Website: lowes
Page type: order-returns
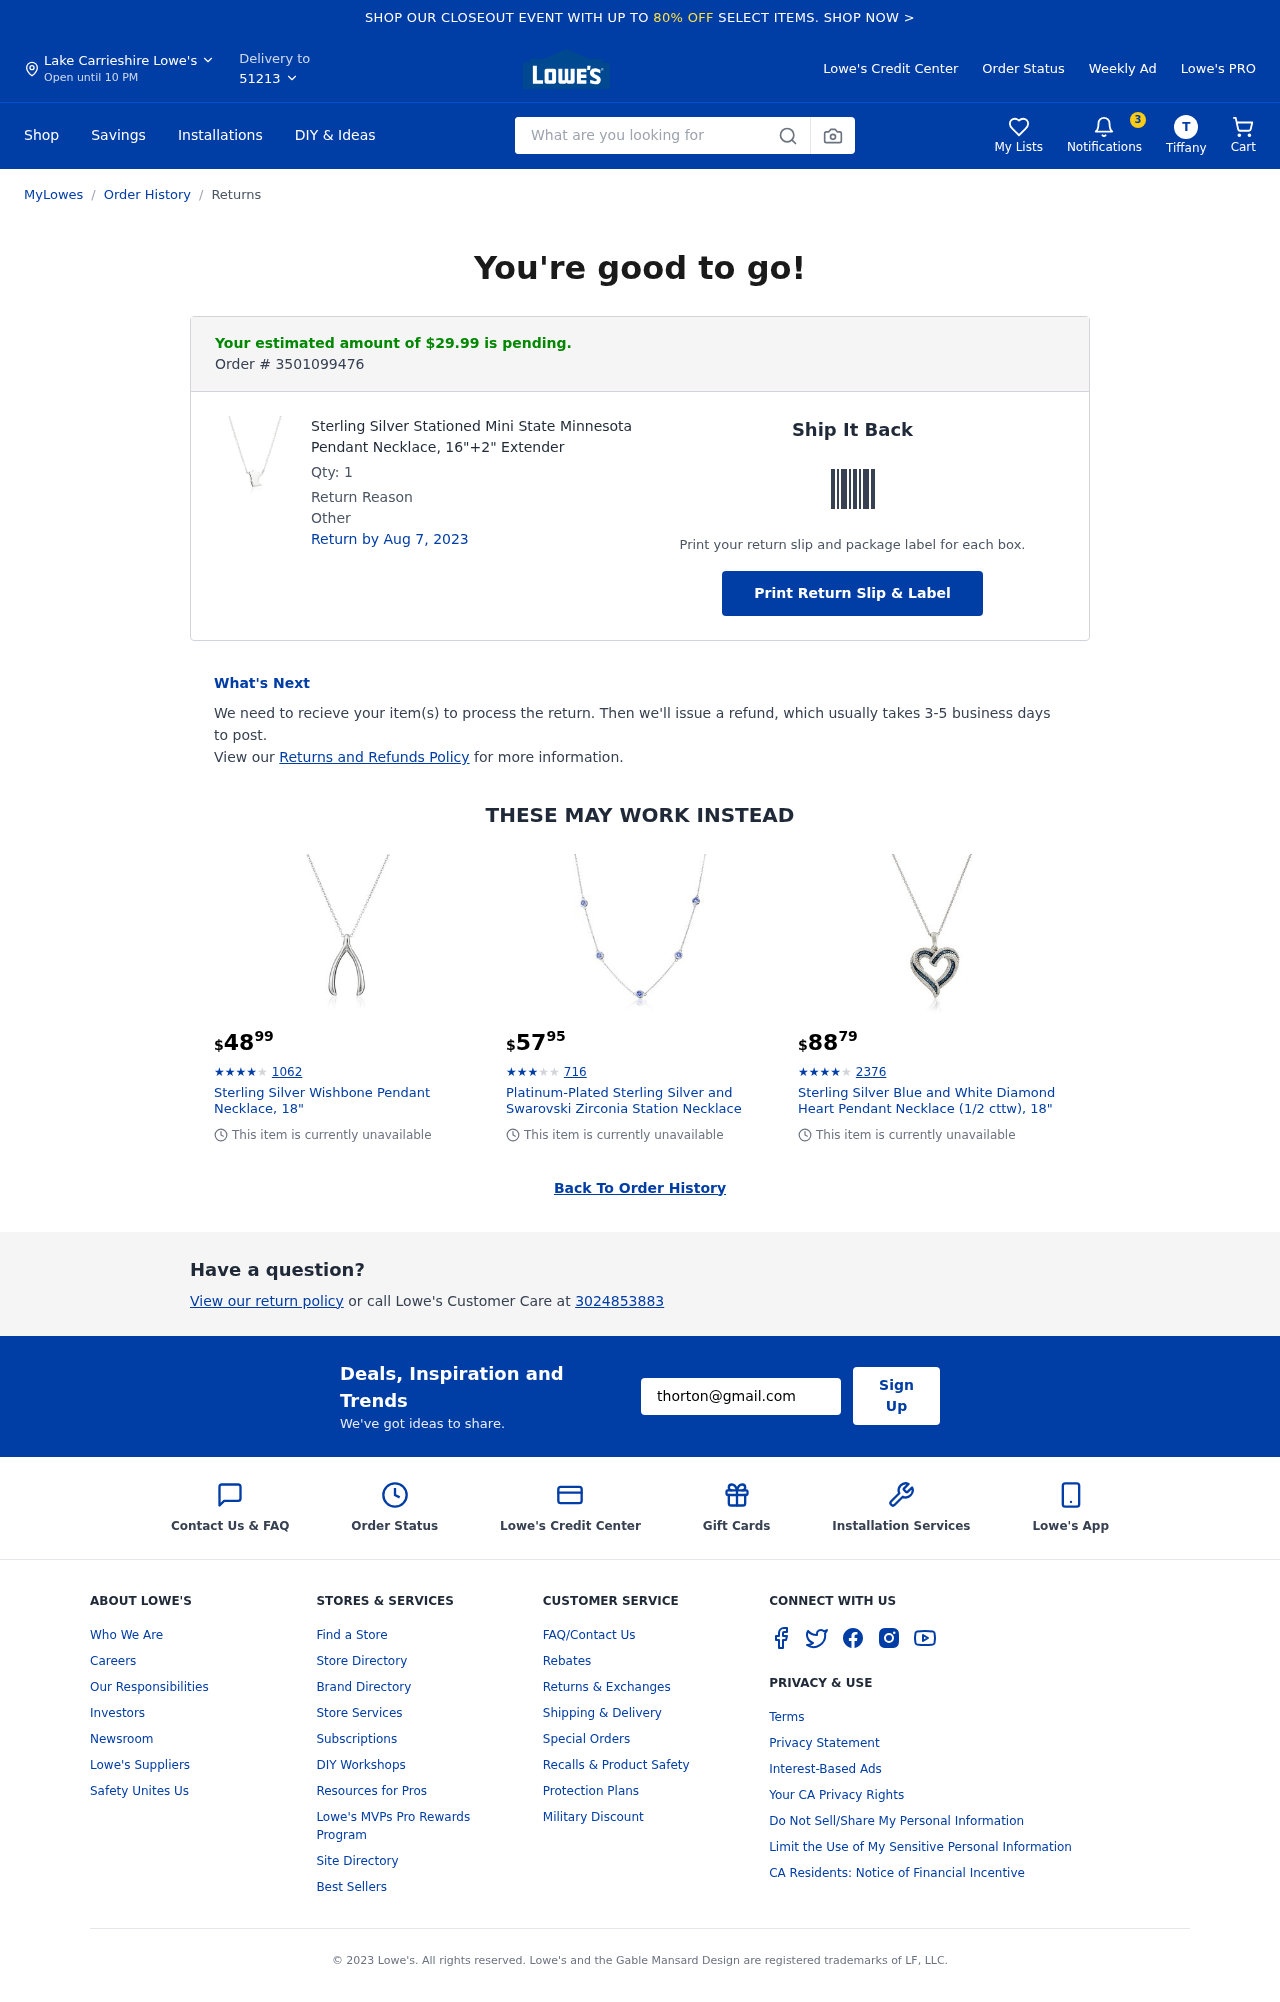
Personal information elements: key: PII_CITY
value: Lake Carrieshire
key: PII_EMAIL
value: thorton@gmail.com
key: PII_FIRSTNAME
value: Tiffany
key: PII_PHONE
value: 3024853883
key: PII_POSTCODE
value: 51213
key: PII_FIRSTNAME_INITIAL
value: T
Product elements: key: PRODUCT1_NAME
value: Sterling Silver Stationed Mini State Minnesota Pendant Necklace, 16"+2" Extender
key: PRODUCT1_QUANTITY
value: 1
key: PRODUCT2_NAME
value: Sterling Silver Wishbone Pendant Necklace, 18"
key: PRODUCT2_NUM_RATINGS
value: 1062
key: PRODUCT2_PRICE
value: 48.99
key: PRODUCT2_RATING
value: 4.4
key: PRODUCT3_NAME
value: Platinum-Plated Sterling Silver and Swarovski Zirconia Station Necklace
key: PRODUCT3_NUM_RATINGS
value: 716
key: PRODUCT3_PRICE
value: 57.95
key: PRODUCT3_RATING
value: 3.7
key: PRODUCT4_NAME
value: Sterling Silver Blue and White Diamond Heart Pendant Necklace (1/2 cttw), 18"
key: PRODUCT4_NUM_RATINGS
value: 2376
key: PRODUCT4_PRICE
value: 88.79
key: PRODUCT4_RATING
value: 4.4
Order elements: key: ORDER_NUM_ITEMS
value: Cart
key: ORDER_TOTAL
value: Your estimated amount of $29.99 is pending.
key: ORDER_ID
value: Order # 3501099476
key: ORDER_RETURN_BY_DATE
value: Return by Aug 7, 2023
Search elements: key: HEADER_SEARCH
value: What are you looking for
Other elements: key: NOTIFICATION_COUNT
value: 3